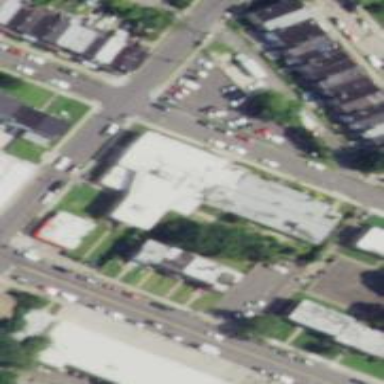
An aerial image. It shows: School building or complex.